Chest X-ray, PA view. Patient: 30 years old, sex F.
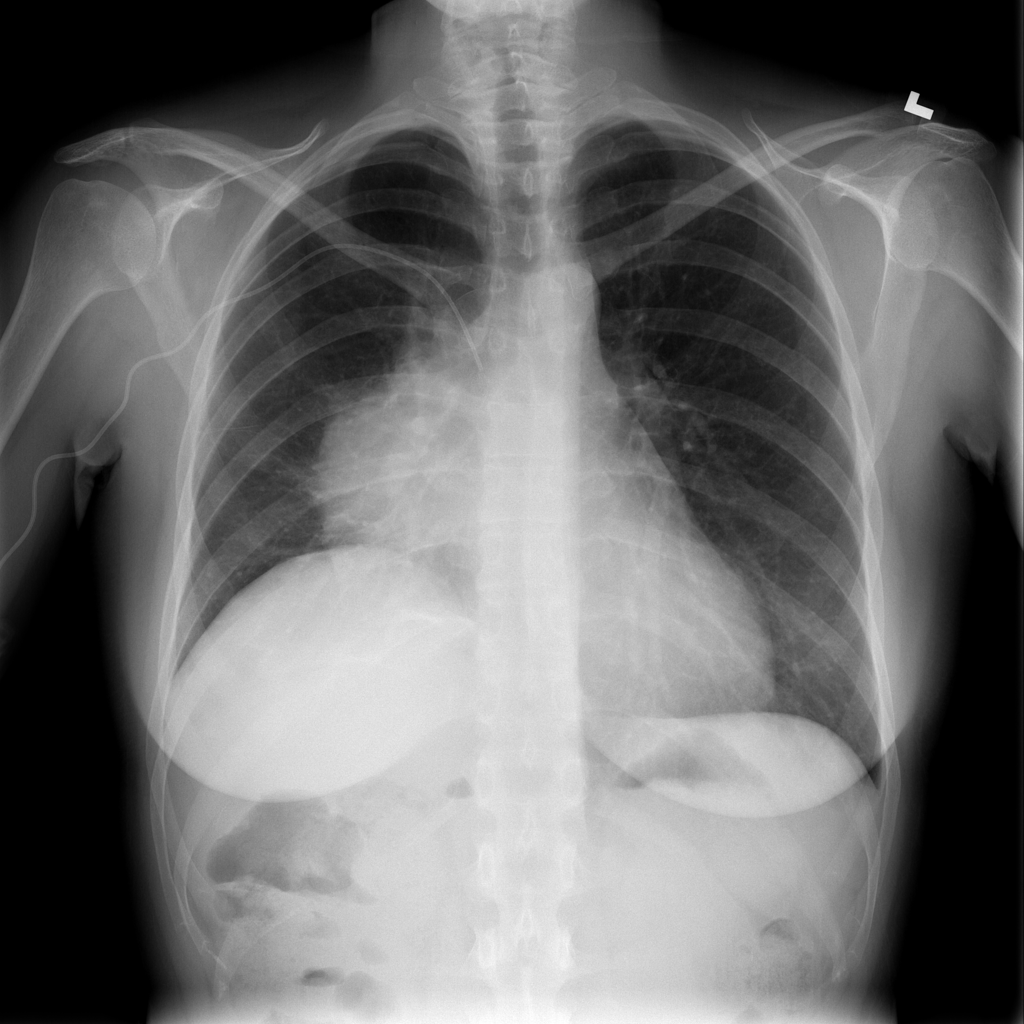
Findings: Mass